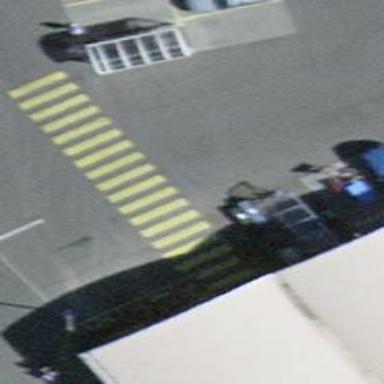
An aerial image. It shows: Marked crossing with zebra stripes on the road.